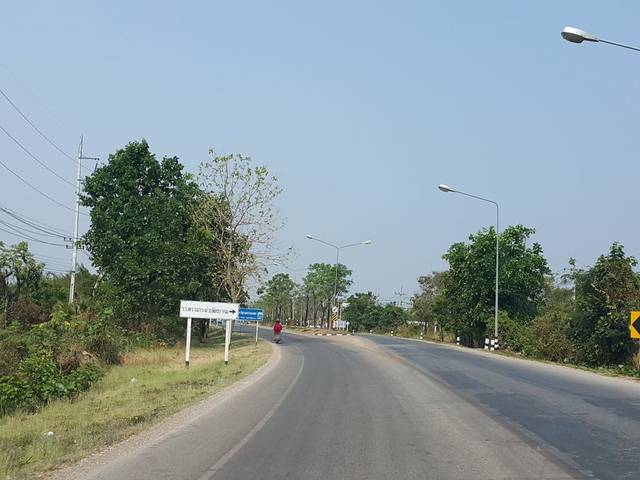
Region: Thailand
Coordinates: 16.68, 99.601